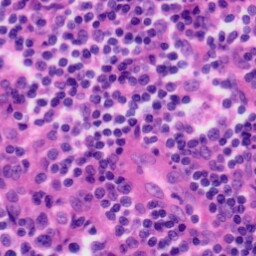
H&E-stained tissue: Tonsil